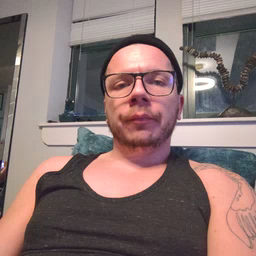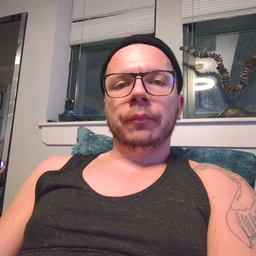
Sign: book